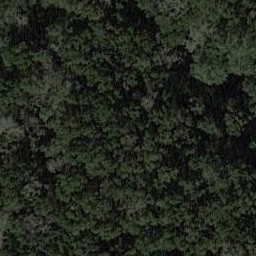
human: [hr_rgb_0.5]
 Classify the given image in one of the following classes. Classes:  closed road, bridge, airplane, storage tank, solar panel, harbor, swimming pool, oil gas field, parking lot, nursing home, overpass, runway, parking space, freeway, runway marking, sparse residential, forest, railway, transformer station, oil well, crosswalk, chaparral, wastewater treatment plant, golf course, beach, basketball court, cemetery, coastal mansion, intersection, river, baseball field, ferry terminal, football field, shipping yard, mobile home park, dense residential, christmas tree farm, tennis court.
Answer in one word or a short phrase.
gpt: forest